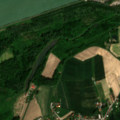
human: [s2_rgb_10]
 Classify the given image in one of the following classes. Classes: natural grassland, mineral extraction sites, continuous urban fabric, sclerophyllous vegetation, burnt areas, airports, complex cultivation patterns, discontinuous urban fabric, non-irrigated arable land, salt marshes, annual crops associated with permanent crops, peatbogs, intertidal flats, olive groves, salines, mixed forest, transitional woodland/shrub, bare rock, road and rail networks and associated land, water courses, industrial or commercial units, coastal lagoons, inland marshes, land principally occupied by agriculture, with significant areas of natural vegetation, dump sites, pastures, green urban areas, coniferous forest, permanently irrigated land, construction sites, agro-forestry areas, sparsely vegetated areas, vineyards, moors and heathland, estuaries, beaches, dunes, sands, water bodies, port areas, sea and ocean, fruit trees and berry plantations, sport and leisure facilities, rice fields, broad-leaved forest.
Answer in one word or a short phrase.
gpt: discontinuous urban fabric, non-irrigated arable land, broad-leaved forest, water courses